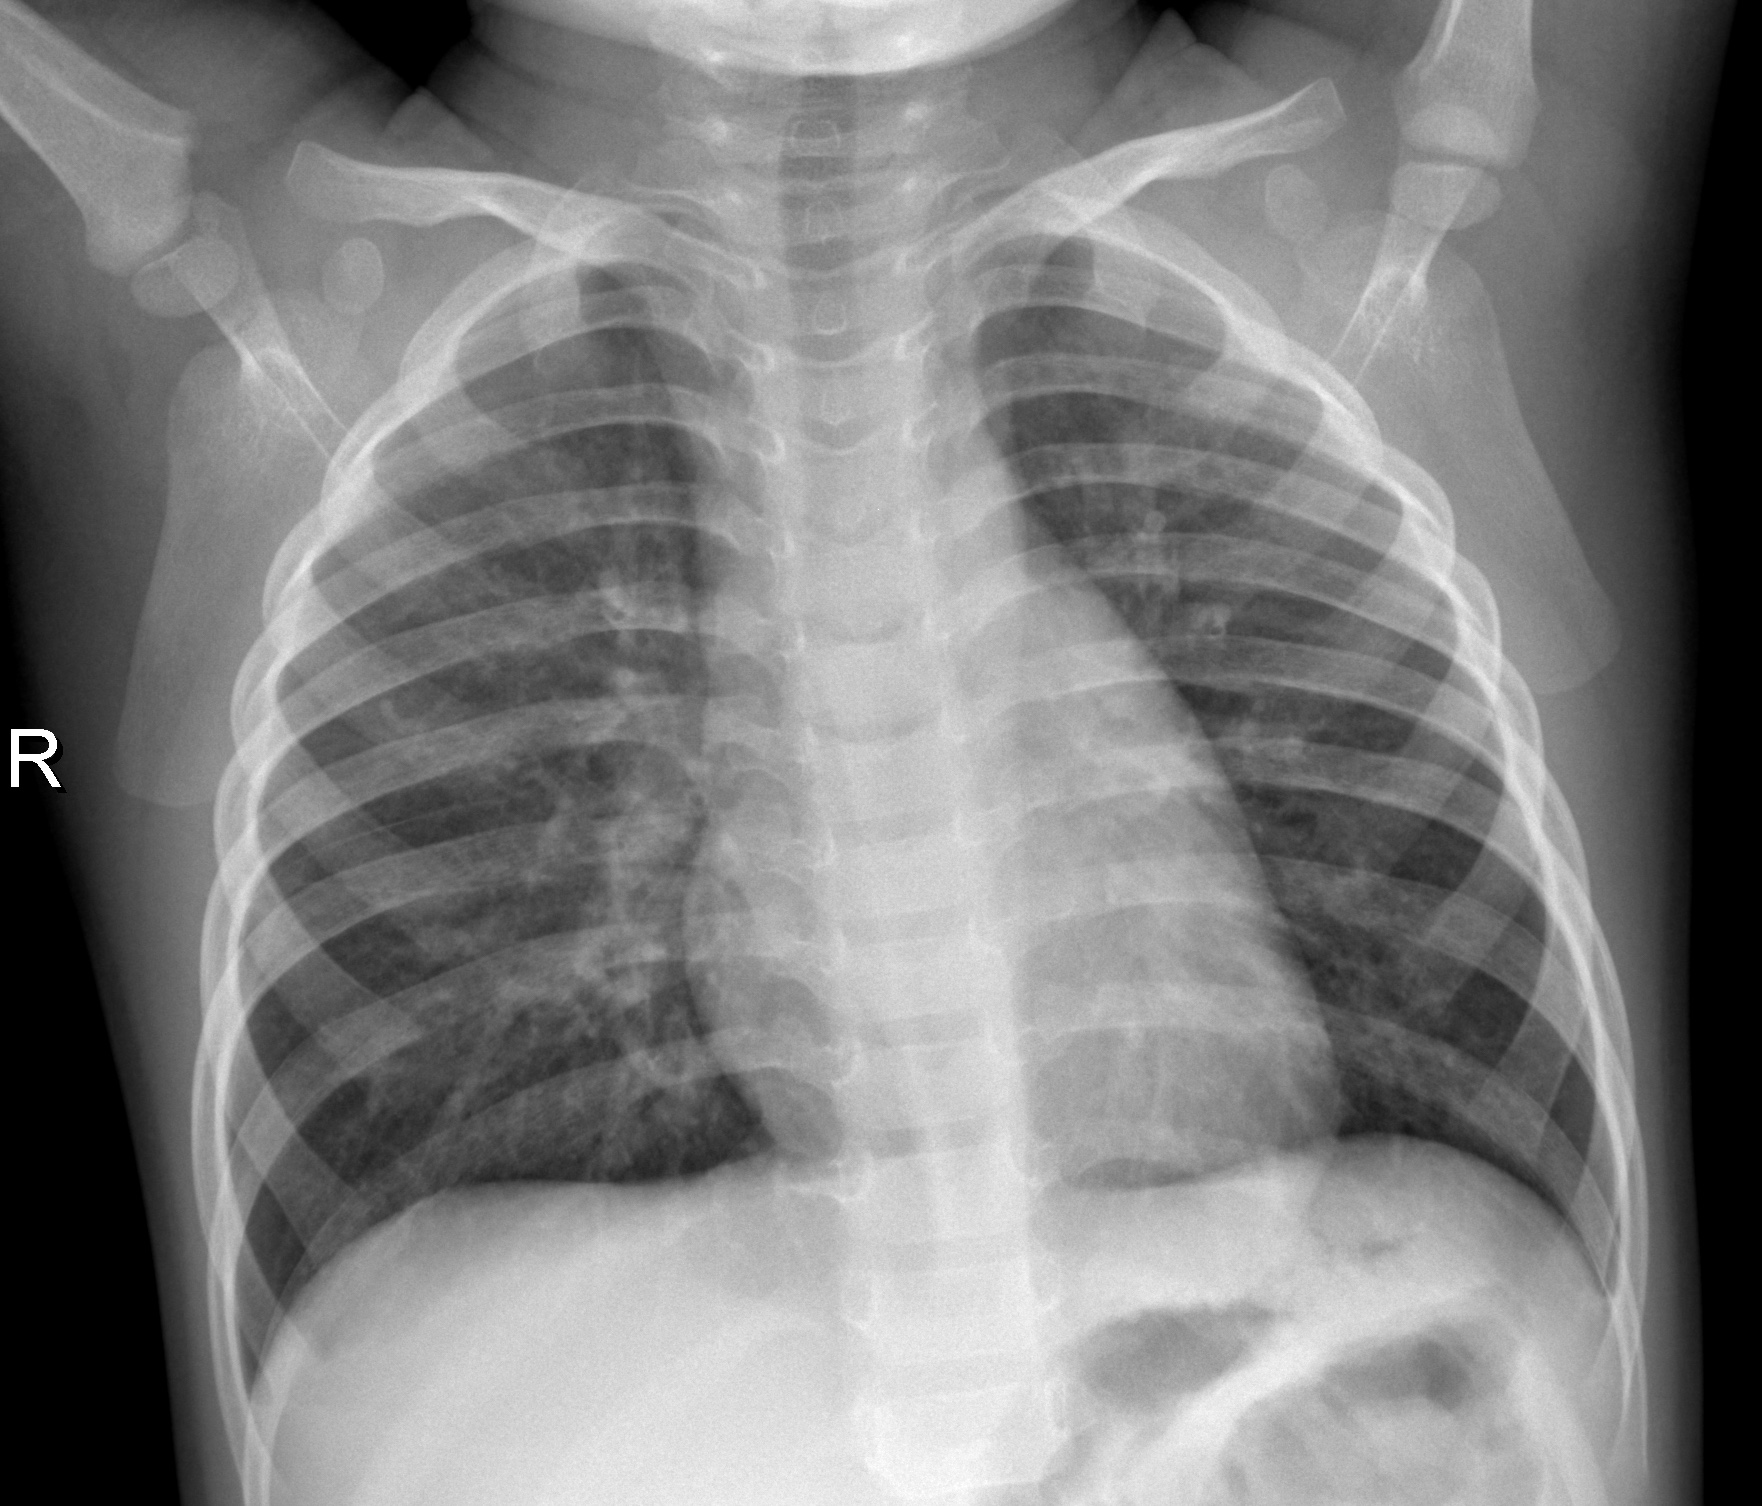
Diagnosis: NORMAL